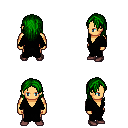
a pixel art fantasy rpg character, male body template, human, tanned skin, black robe, white pants, green long hairstyle, maroon shoes, four views (front, back, left, right), 2x2 character sprite sheet, small pixel art, hard edges, no anti-aliasing